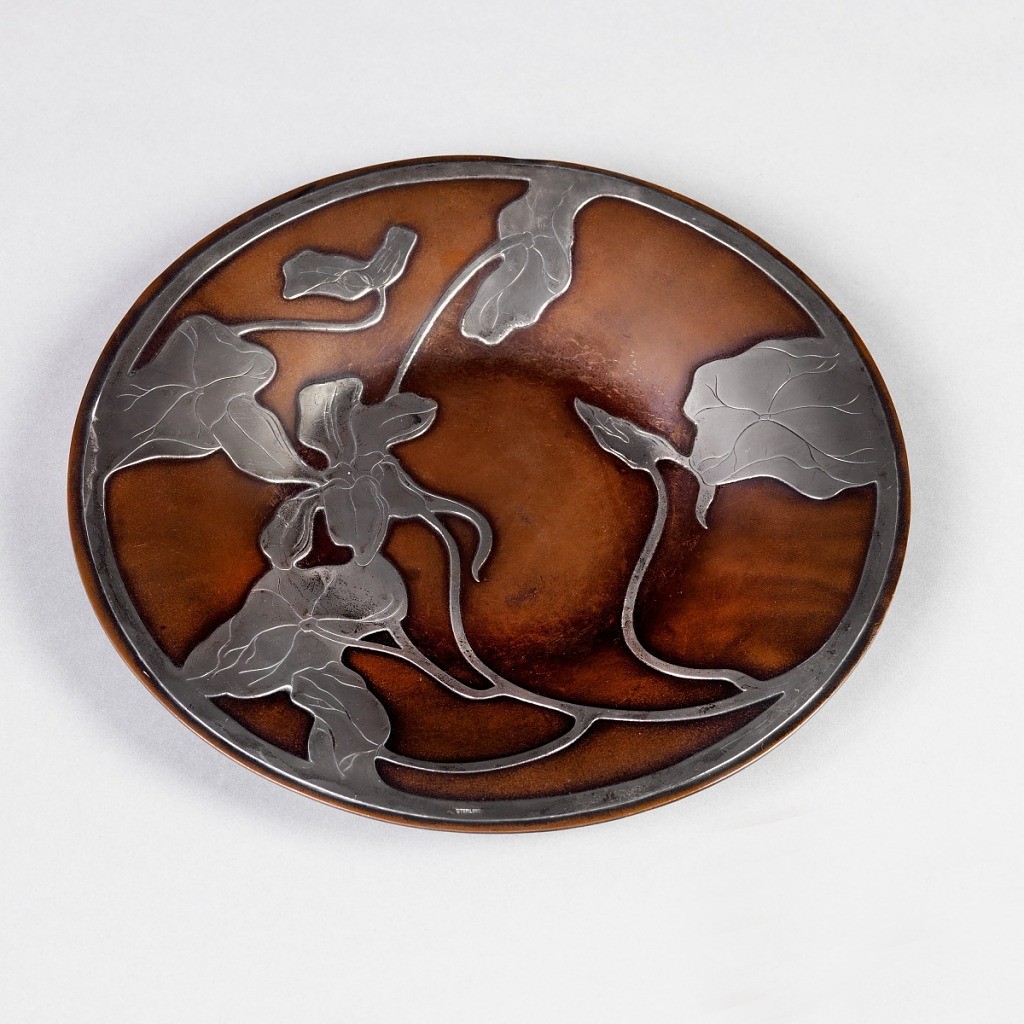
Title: Plate
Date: ca. 1905
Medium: Raised copper with silver overlay
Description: Circular copper plate with design overlaid in silver of leaves, vines and flower.